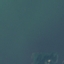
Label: SeaLake